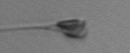
Label: Asterionellopsis_glacialis